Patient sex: M
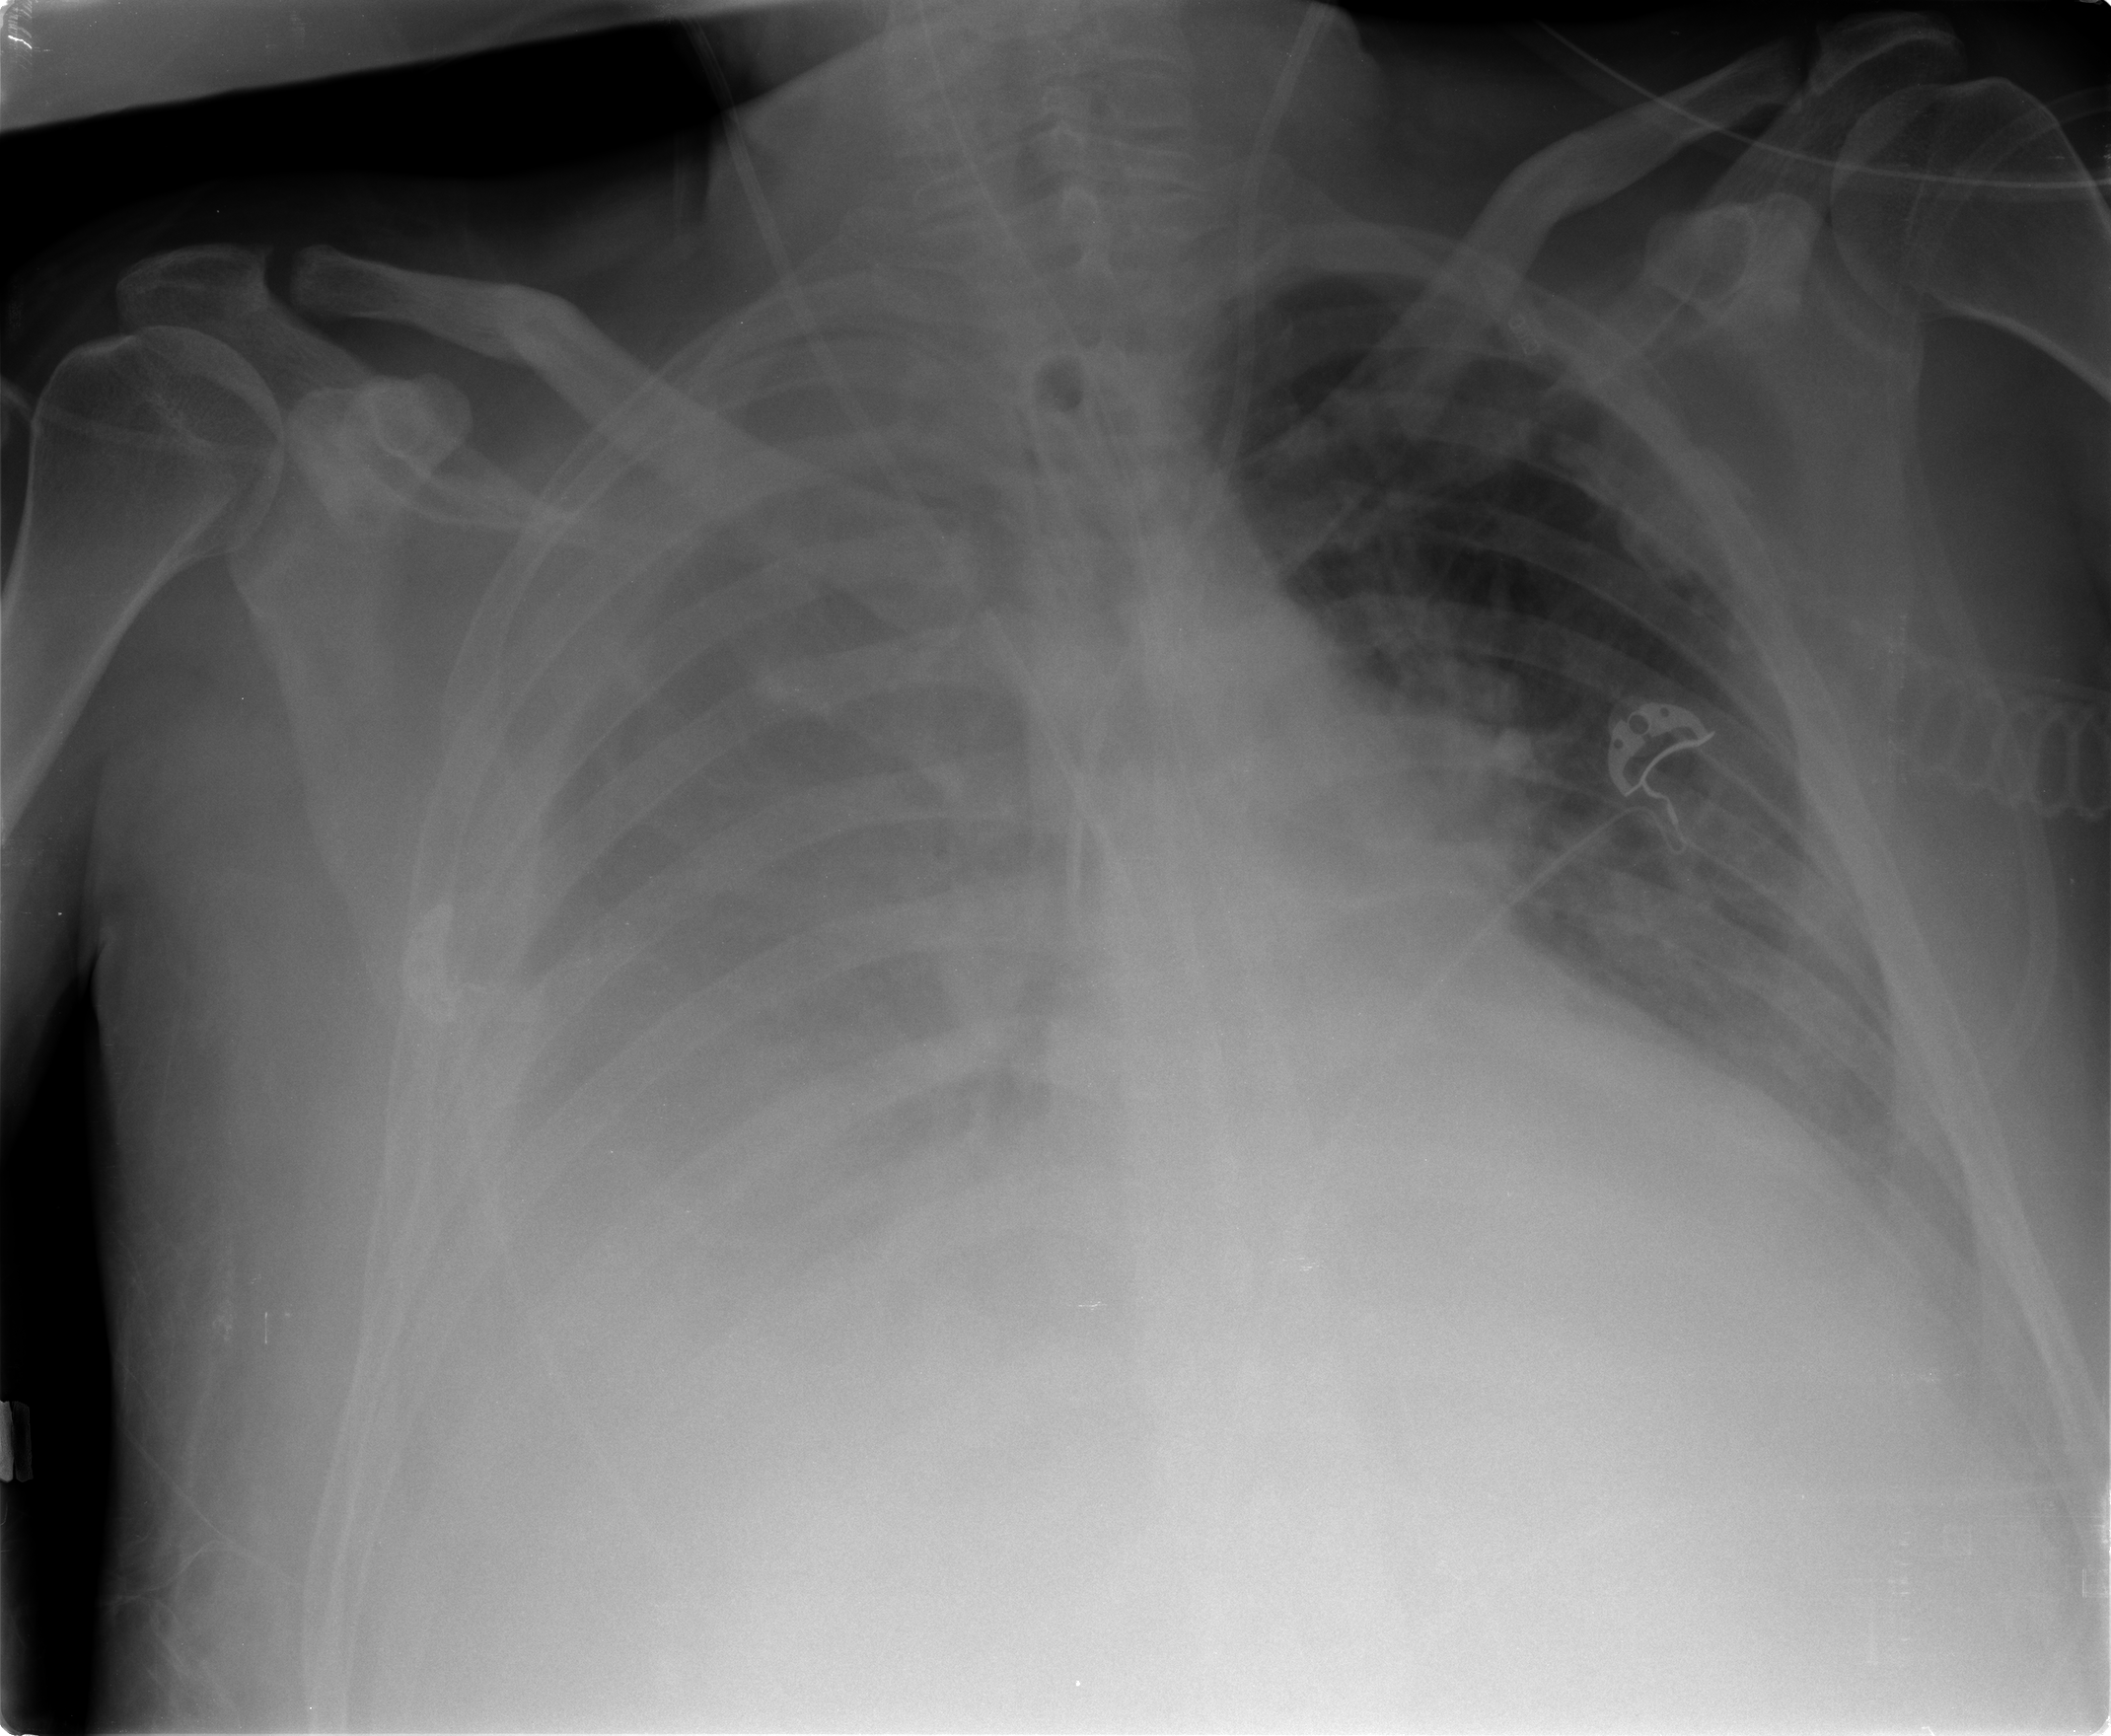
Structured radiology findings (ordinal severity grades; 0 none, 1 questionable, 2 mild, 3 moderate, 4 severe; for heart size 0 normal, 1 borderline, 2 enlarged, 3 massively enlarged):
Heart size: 2
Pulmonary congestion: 2
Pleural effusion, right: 4
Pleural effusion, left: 0
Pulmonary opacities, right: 4
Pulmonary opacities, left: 0
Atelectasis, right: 4
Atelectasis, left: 0